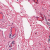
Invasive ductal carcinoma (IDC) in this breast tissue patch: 0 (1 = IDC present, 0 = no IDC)